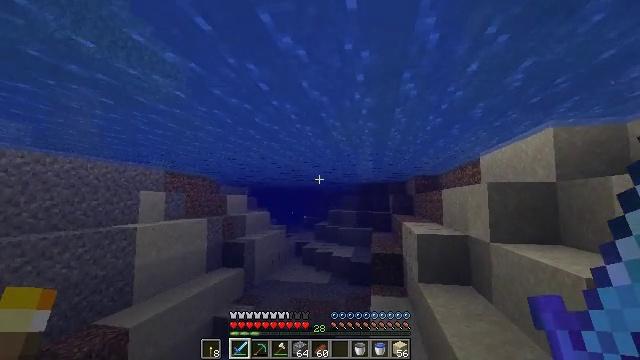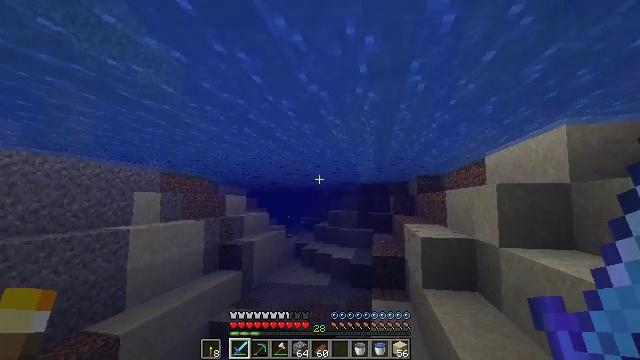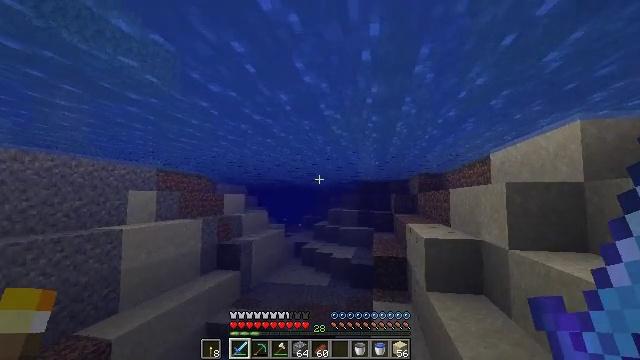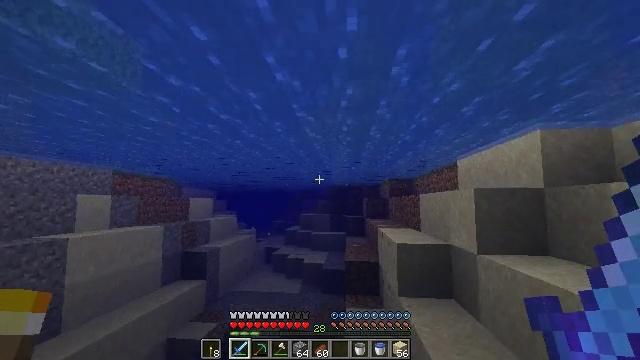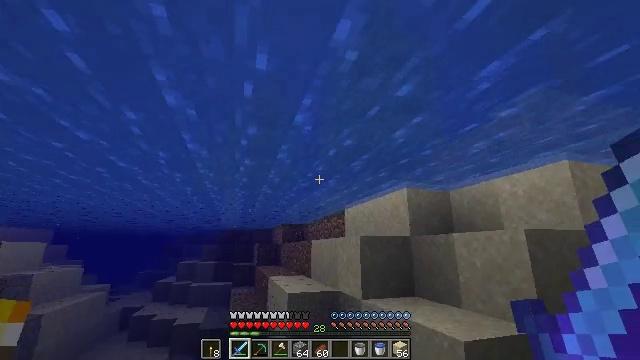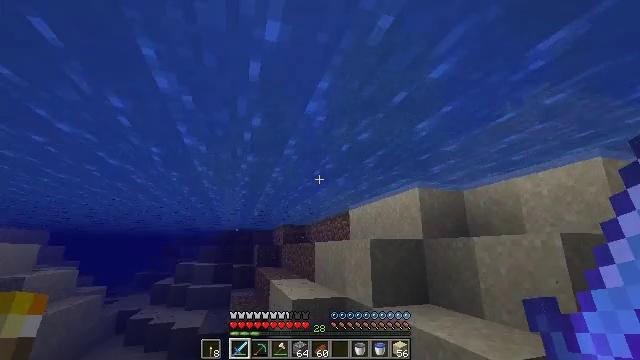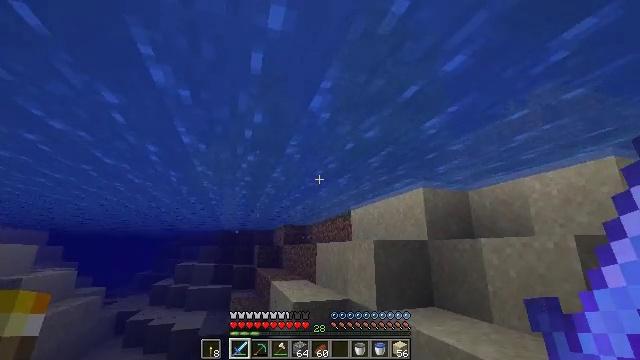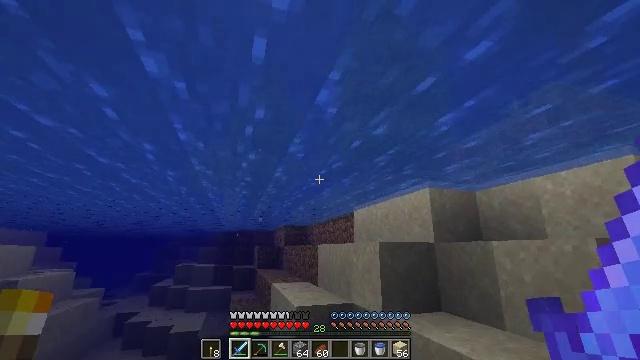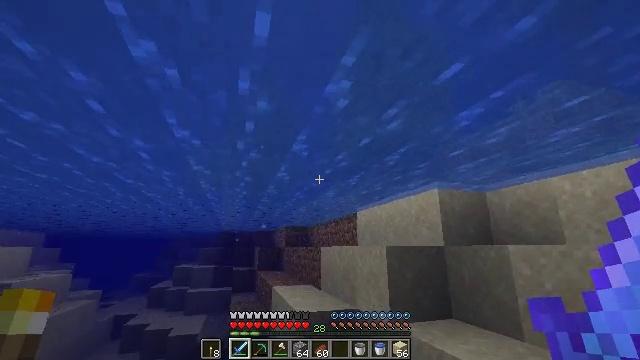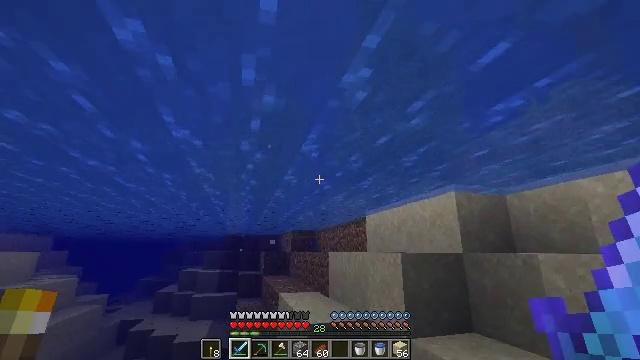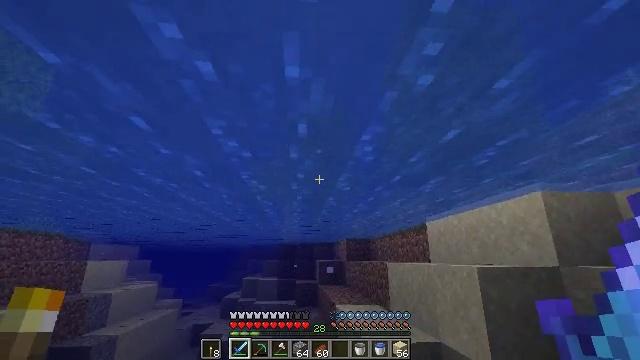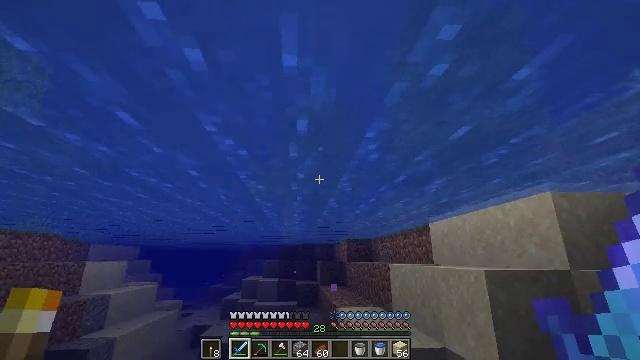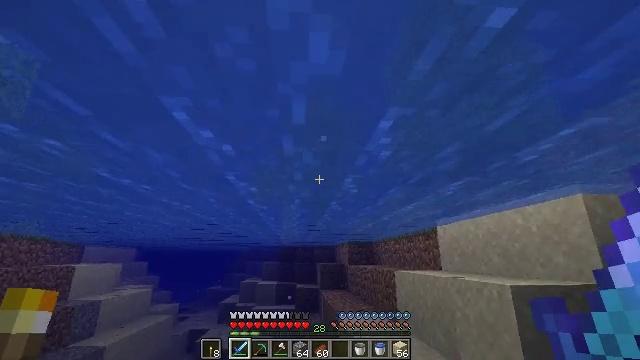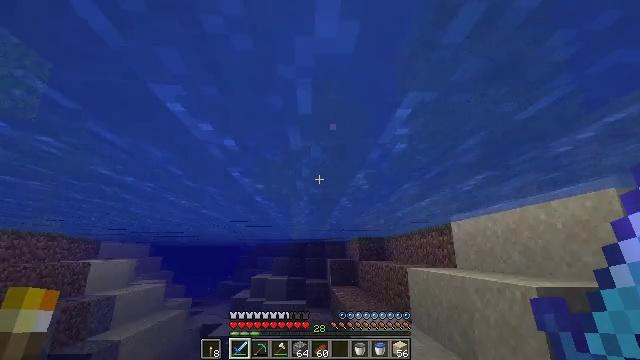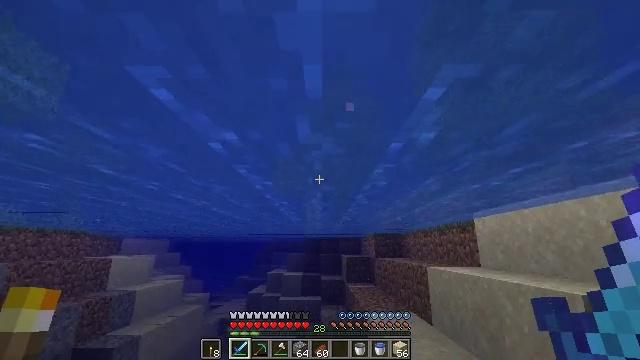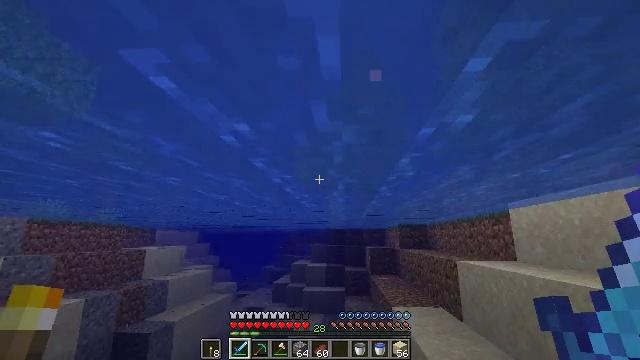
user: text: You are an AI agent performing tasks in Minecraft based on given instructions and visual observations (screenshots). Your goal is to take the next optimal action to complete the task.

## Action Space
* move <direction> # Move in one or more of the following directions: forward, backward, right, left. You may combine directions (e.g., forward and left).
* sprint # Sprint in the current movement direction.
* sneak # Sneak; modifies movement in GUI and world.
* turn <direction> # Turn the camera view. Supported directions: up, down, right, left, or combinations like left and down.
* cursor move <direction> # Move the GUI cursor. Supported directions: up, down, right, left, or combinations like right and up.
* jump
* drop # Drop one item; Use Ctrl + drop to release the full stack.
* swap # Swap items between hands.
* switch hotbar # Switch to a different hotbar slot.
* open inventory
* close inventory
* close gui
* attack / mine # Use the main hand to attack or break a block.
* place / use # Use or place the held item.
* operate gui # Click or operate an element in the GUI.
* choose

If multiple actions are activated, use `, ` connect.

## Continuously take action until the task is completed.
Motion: motion action
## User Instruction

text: Cut down the sugar cane stalks.
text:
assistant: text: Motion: move forward, sprint
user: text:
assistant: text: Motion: move forward, sprint
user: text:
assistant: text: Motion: move forward, sprint, turn right
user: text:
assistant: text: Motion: move forward, sprint, turn right and up
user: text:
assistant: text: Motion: move forward, sprint
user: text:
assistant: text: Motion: move forward, sprint
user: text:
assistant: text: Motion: move forward, sprint
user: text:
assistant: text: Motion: move forward, sprint
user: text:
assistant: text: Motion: move forward, sprint, turn left
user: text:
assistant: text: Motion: move forward, sprint, turn left and up
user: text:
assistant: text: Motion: move forward, sprint
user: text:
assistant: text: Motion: move forward, sprint
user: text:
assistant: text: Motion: move forward, sprint, turn left and down
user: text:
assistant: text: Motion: move forward, sprint, turn left and down
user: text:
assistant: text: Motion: move forward, sprint, turn left and down
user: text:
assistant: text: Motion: move forward, sprint, turn left and down
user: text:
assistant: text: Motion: move forward, sprint
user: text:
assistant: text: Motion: move forward, sprint
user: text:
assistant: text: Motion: move forward, sprint
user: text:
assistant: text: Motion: move forward, sprint, turn left
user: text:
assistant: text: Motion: move forward, sprint, turn left
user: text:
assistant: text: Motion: move forward, sprint, turn left
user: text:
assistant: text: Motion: move forward, sprint, turn left
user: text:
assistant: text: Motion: move forward, sprint, turn left
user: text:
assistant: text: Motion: move forward, sprint, turn left
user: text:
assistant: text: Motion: move forward, sprint
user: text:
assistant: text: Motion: move forward, sprint
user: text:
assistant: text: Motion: move forward, sprint
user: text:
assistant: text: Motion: move forward, sprint
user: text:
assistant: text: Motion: move forward, sprint